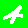
Digit: 4